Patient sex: F
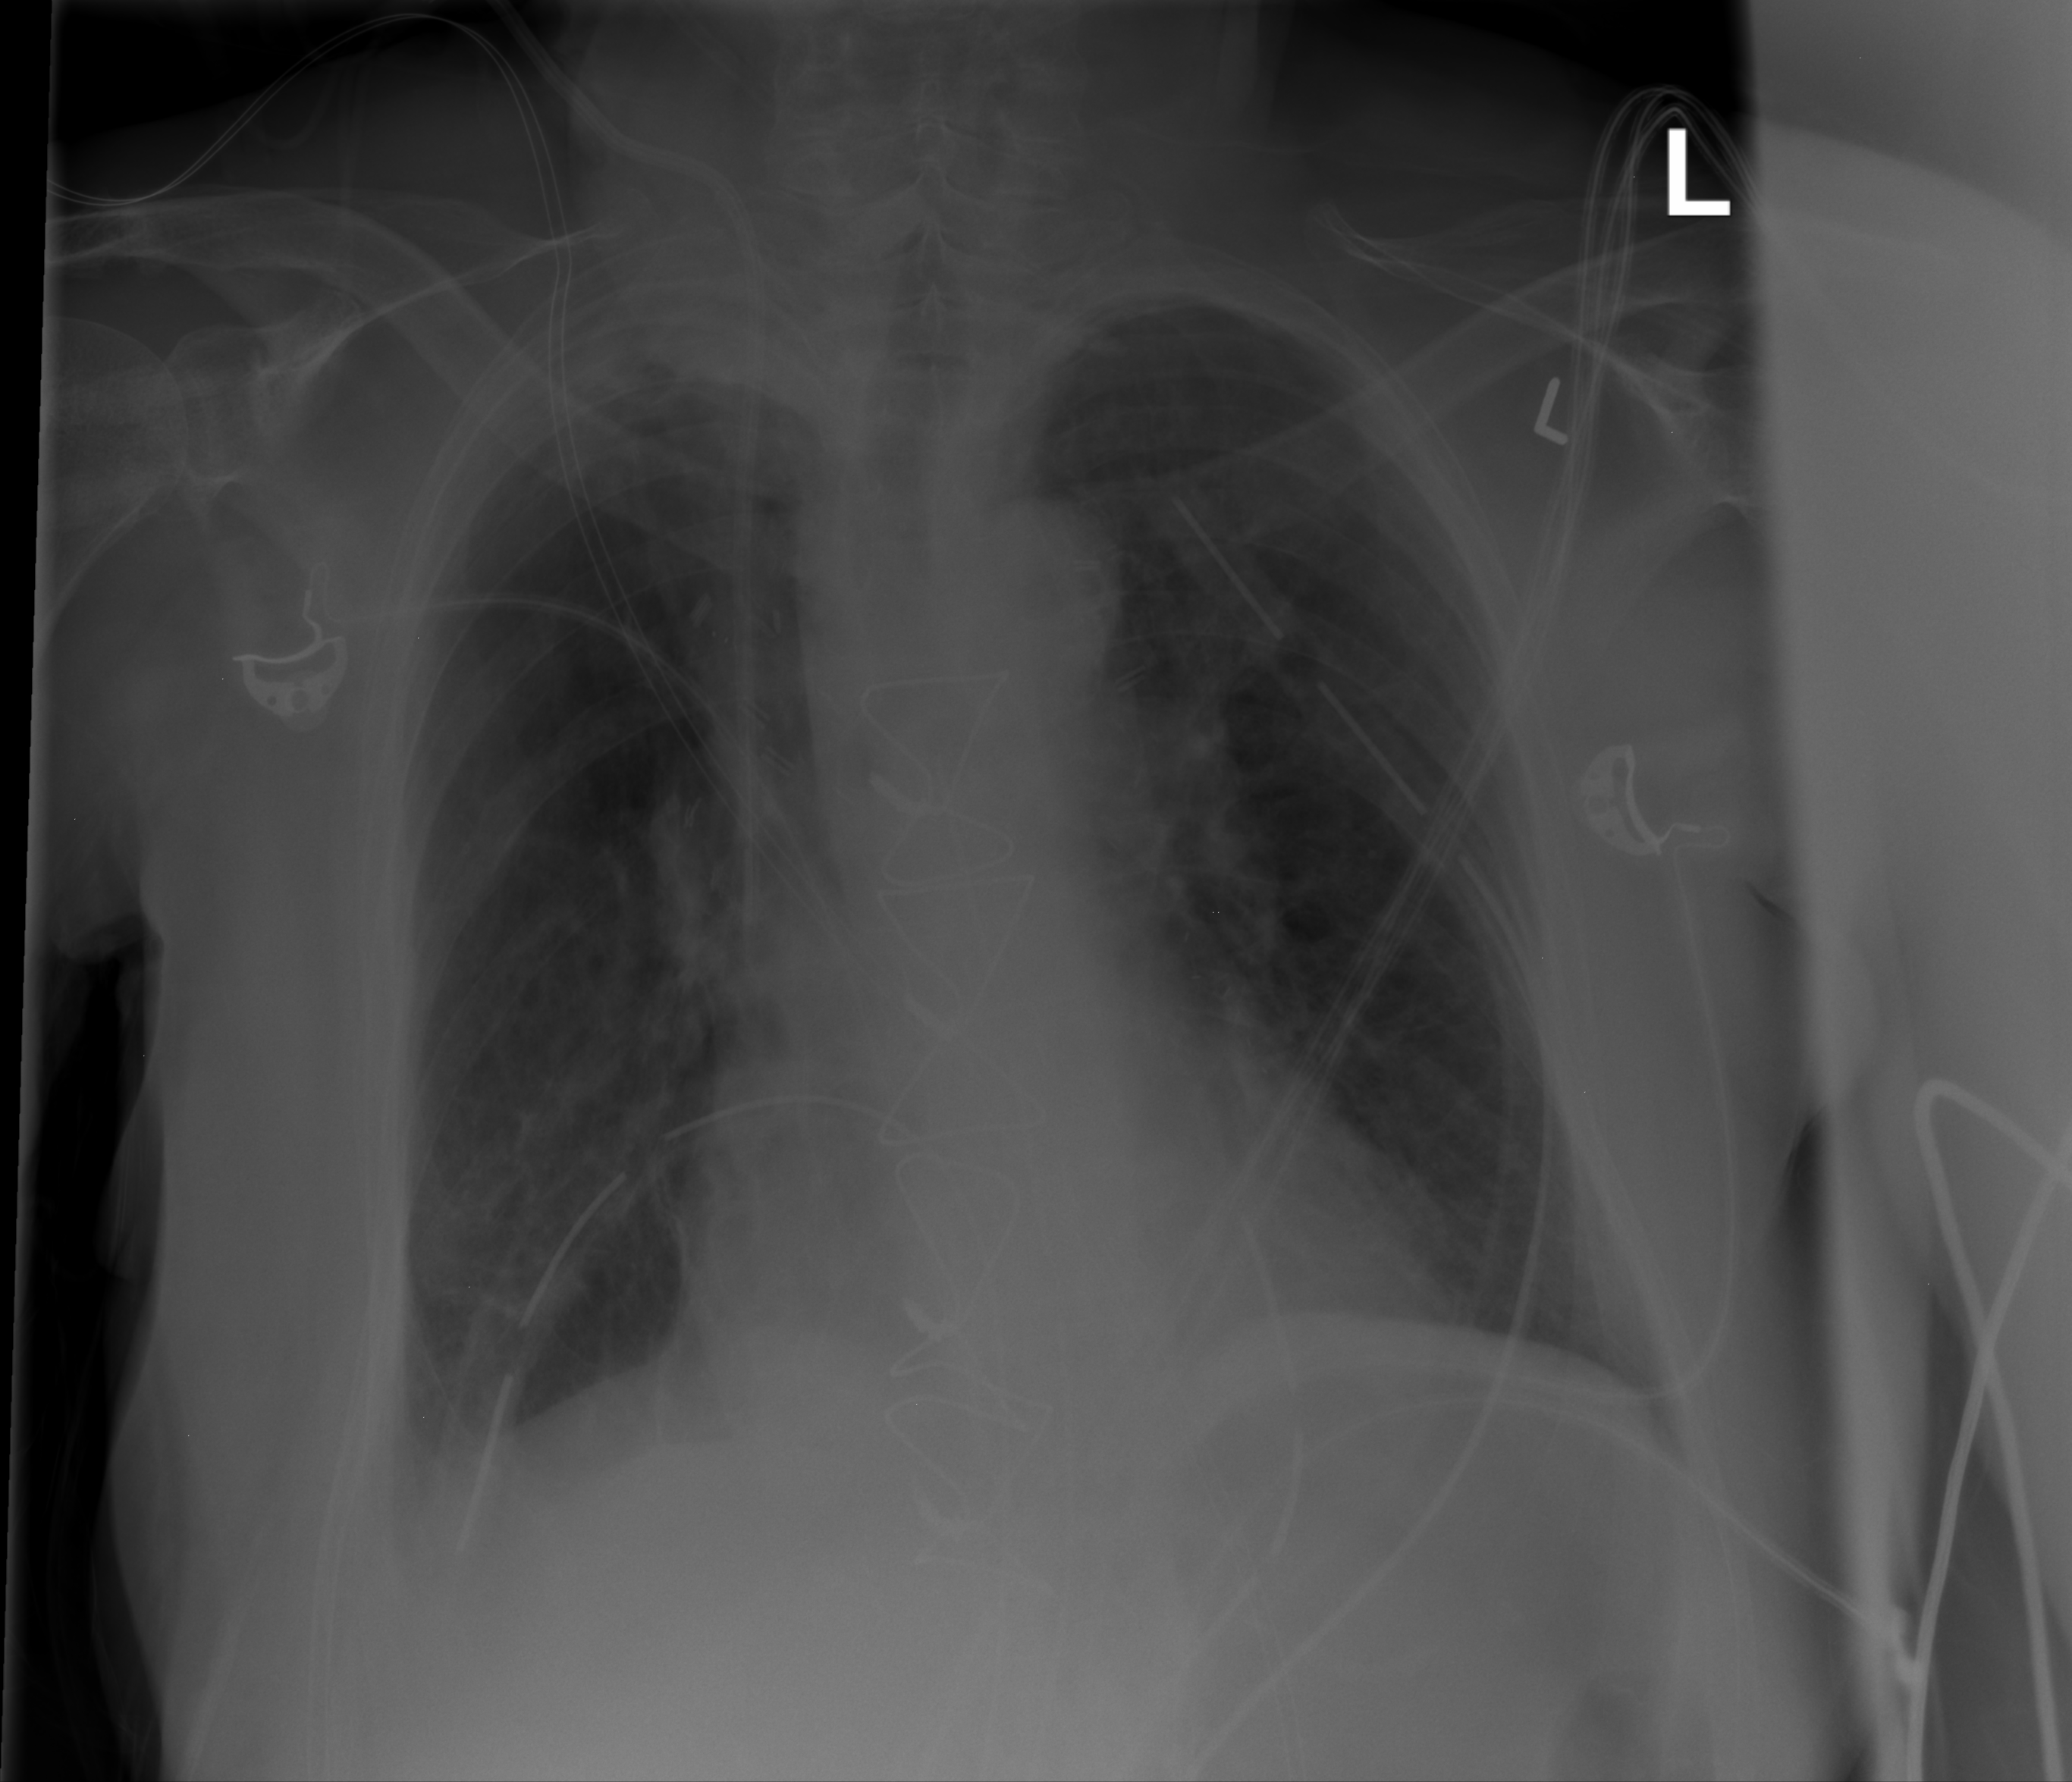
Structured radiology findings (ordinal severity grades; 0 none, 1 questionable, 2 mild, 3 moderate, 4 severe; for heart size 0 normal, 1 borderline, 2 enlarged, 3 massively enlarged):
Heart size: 0
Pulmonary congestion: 1
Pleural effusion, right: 2
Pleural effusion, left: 1
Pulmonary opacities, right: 1
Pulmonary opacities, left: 1
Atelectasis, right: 2
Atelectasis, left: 1